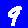
Digit: 9